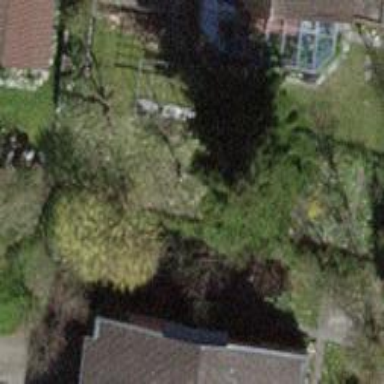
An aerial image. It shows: Single tag "natural: tree."